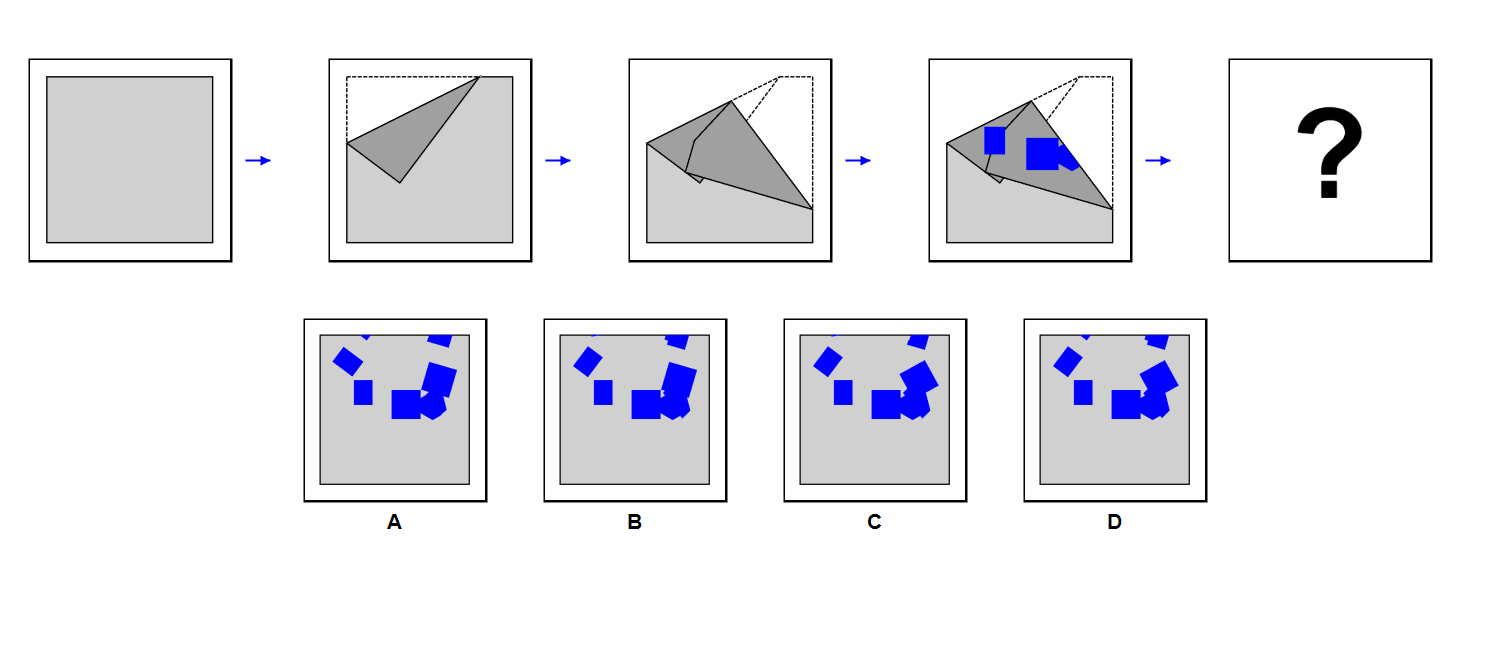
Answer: A